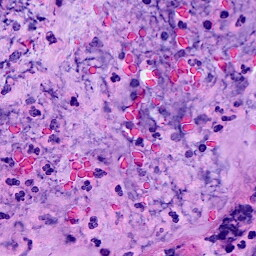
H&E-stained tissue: Breast